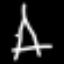
Label: The Eiffel Tower